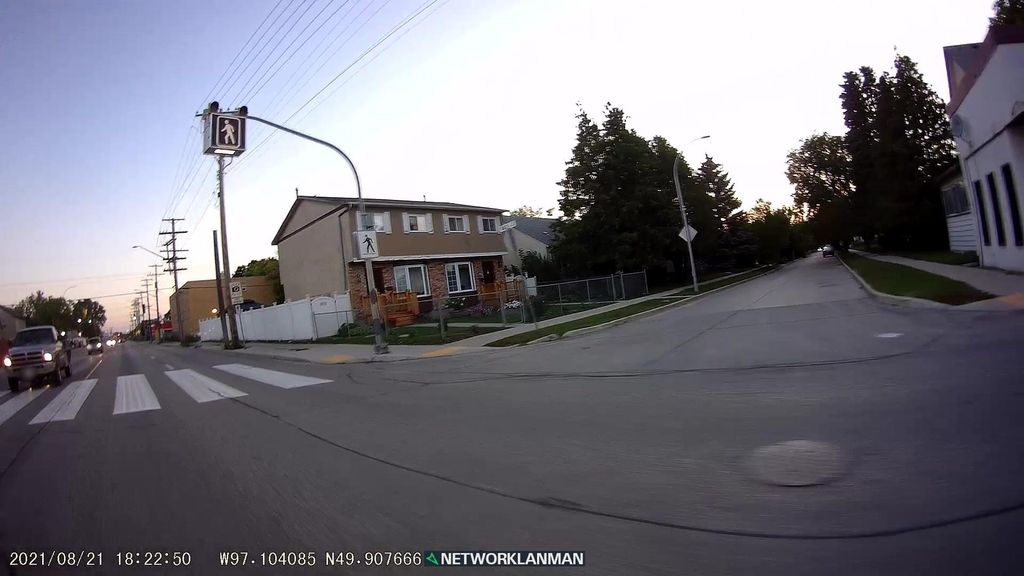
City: winnipeg